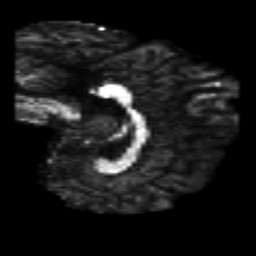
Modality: FA
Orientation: sagittal
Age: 31
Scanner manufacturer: philips
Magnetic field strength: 3 T
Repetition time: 7.766 s
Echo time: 0.1224 s